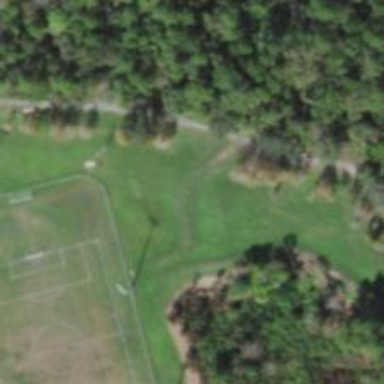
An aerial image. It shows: Disc golf hole.